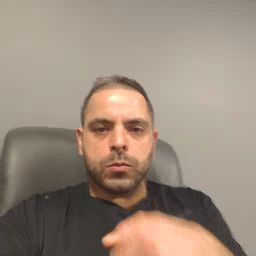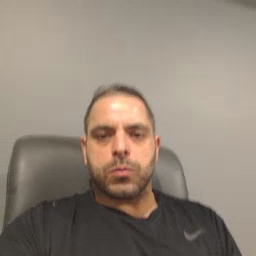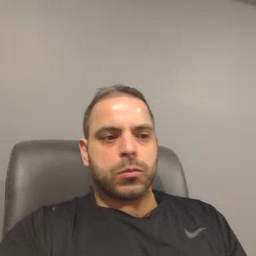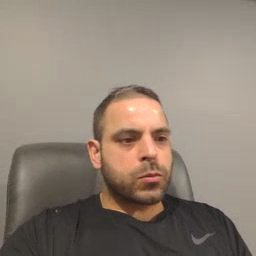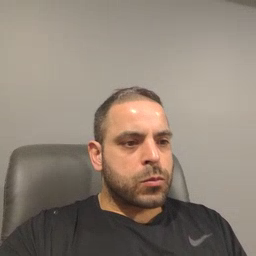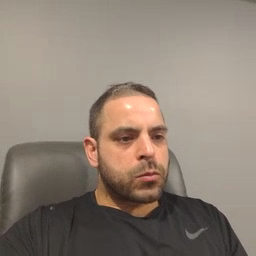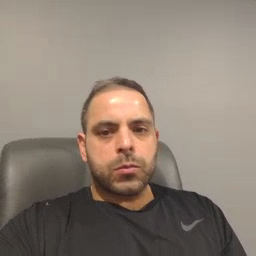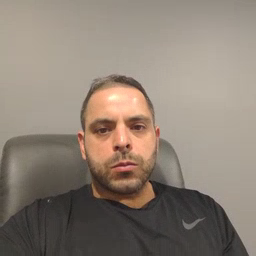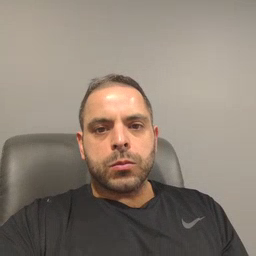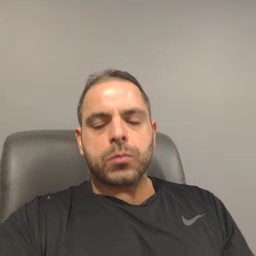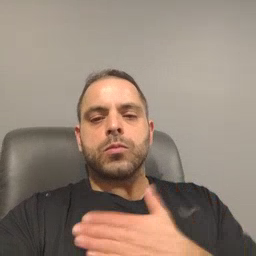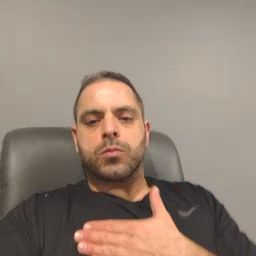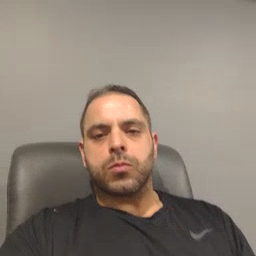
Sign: minemy